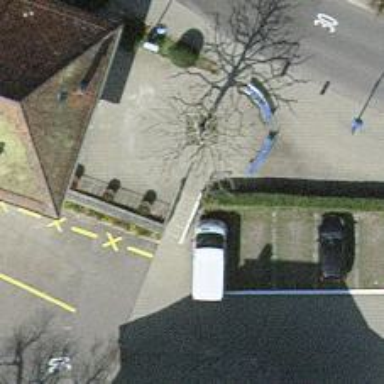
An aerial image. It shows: Footway made of paving stones.